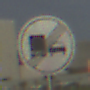
Verkehrszeichen: EndeUeberholverbotKraftfahrzeuge
Umgebung: Outdoor, Suburban
Tageszeit: MorningAfternoon
Wetter: PartlyCloudy
Licht: Natural
Jahreszeit: NotSpecified
Kontrast: HighContrast